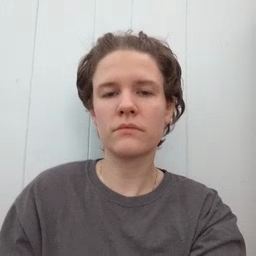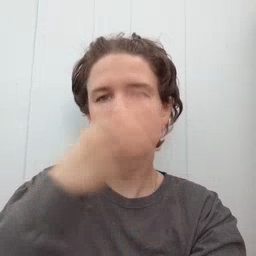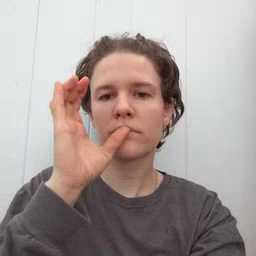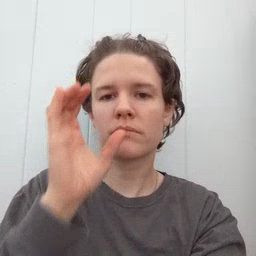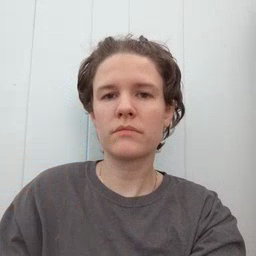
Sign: drink